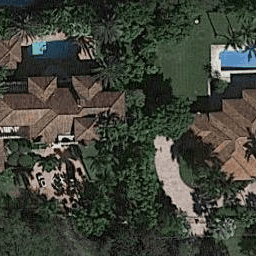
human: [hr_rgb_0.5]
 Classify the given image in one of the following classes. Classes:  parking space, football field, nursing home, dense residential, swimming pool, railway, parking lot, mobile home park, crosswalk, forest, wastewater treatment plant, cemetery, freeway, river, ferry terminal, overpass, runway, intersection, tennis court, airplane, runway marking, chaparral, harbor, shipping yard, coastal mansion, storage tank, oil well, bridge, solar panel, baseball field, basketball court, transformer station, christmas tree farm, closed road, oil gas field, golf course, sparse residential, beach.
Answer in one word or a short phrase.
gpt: coastal mansion